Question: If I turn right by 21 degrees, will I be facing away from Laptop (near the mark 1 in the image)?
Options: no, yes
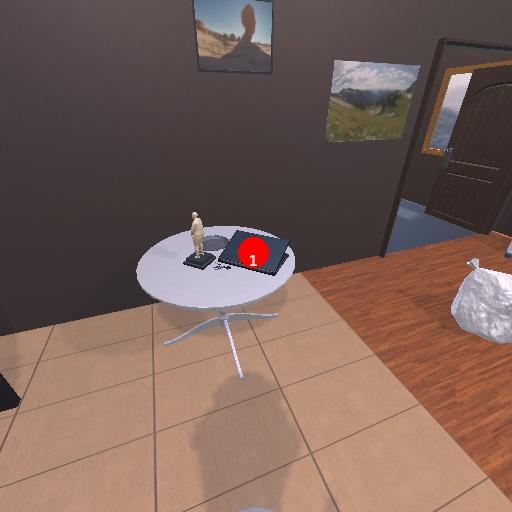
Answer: no